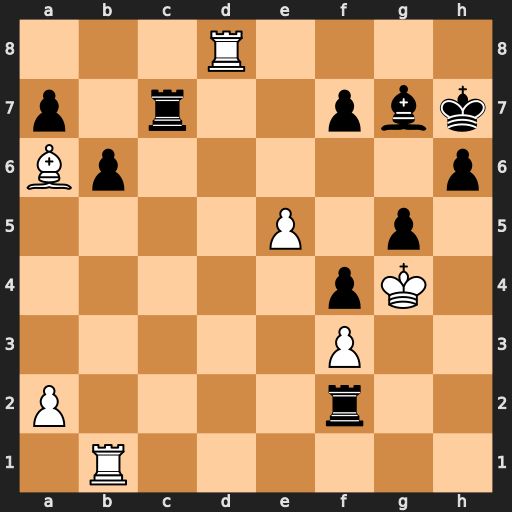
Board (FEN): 3R4/p1r2pbk/Bp5p/4P1p1/5pK1/5P2/P4r2/1R6
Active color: w
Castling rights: -
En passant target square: -
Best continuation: Bd3+ f5+ exf6#